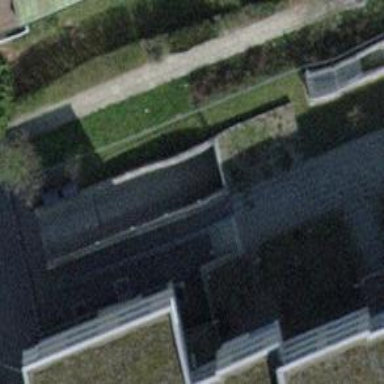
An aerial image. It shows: Parking entrance.